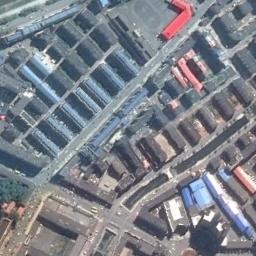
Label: industrial_area